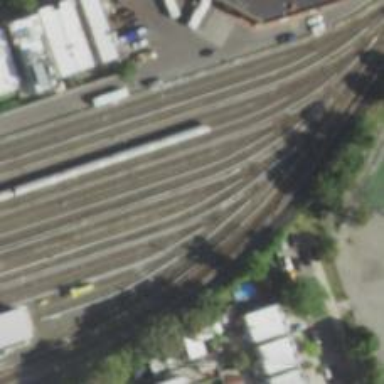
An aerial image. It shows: Yard area with electrified rail on top.